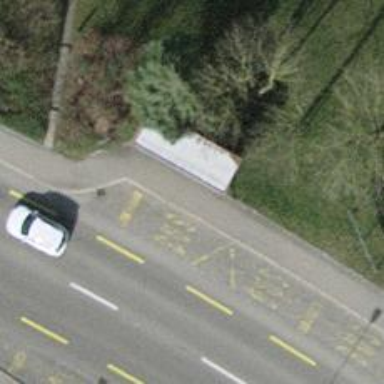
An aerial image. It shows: Bus stop with sheltered platform for public transport.